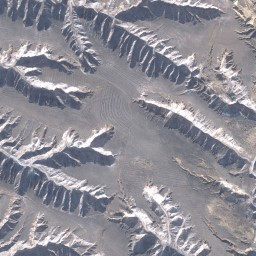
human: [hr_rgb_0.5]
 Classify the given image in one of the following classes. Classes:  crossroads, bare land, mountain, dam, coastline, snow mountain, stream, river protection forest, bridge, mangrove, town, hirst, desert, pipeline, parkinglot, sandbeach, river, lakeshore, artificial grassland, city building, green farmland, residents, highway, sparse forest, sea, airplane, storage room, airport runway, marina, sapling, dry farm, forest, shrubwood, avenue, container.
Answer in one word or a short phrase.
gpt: mountain